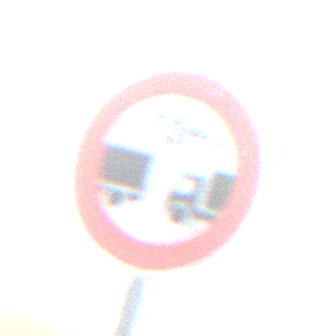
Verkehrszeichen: VerbotUnterschreitenMindestabstand
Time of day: MorningAfternoon
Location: Outdoor (Special)
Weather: Clear
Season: NotSpecified
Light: Natural